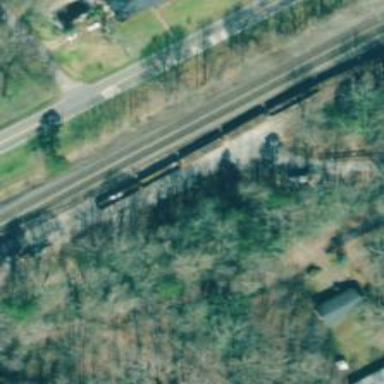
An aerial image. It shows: Railway track.